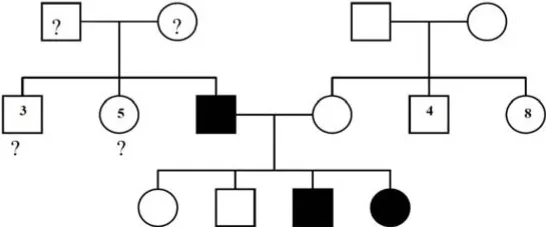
Family tree of patient.
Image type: pathology (giemsa)